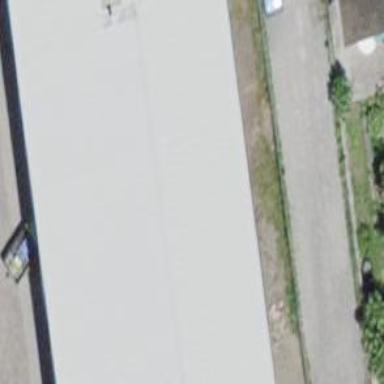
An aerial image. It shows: Industrial building.